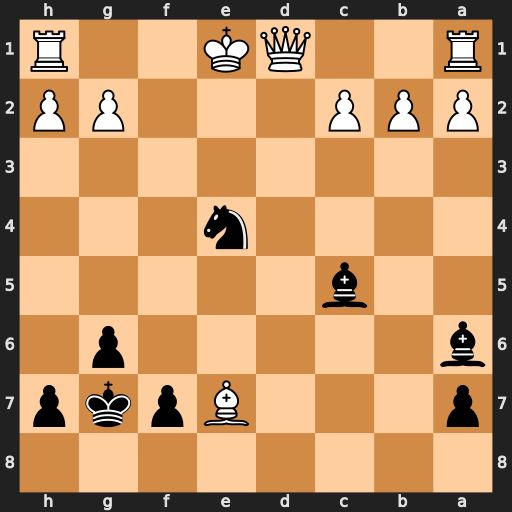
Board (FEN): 8/p3Bpkp/b5p1/2b5/4n3/8/PPP3PP/R2QK2R
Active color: b
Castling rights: KQ
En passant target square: -
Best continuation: Bf2#